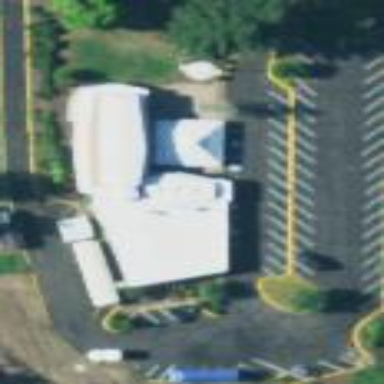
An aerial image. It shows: Parking area.